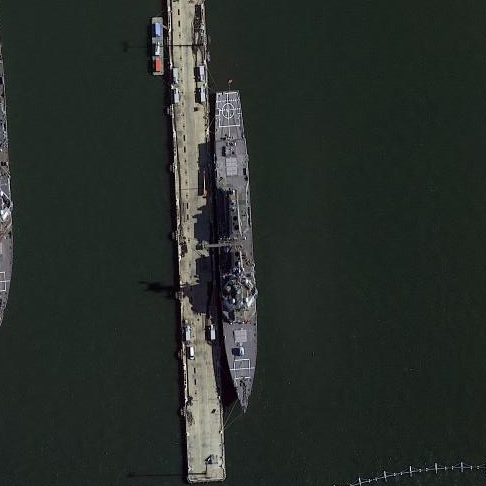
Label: destroyer